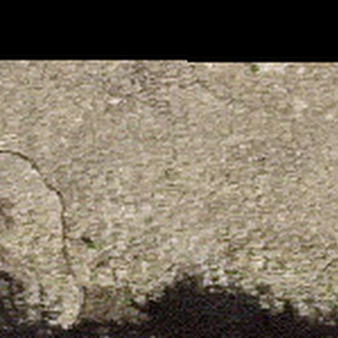
Label: other